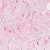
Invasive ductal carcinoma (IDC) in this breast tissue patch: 0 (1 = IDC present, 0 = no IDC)